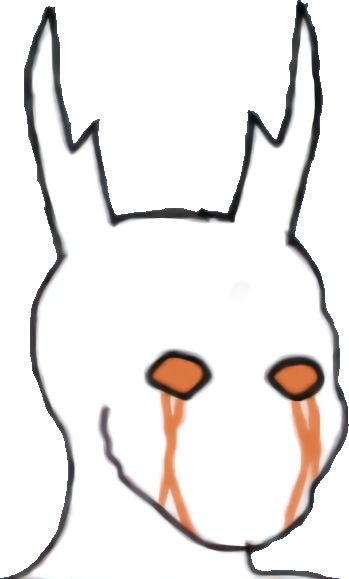
Label: 5_Crying_Wojak